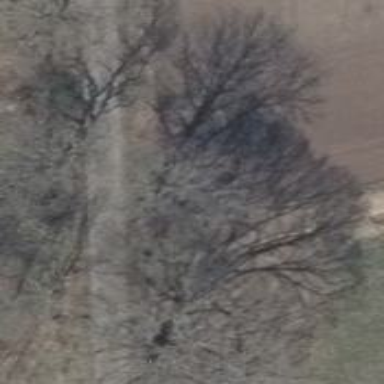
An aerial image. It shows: Row of broadleaved trees.